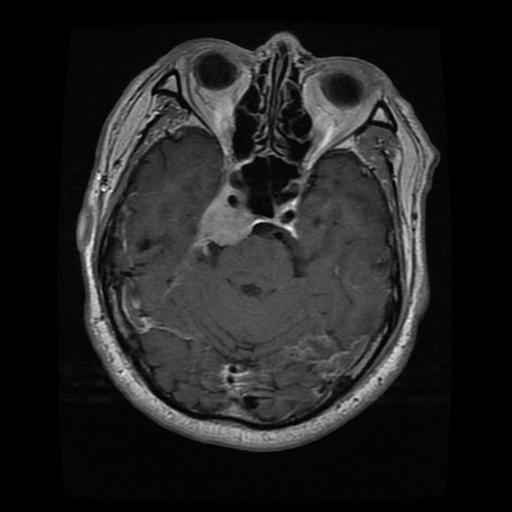
Label: meningioma